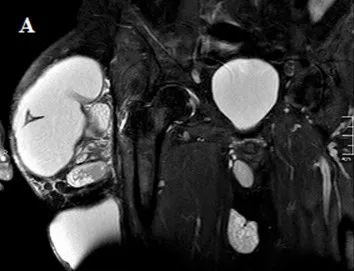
Coronal T2-weighted image.
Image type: radiology (mri)